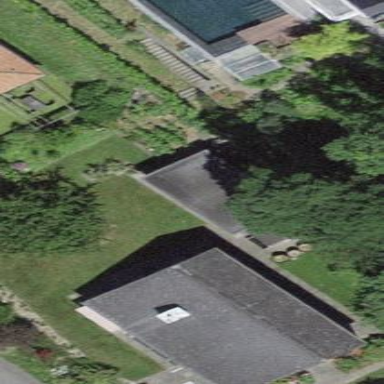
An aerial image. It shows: Shed.